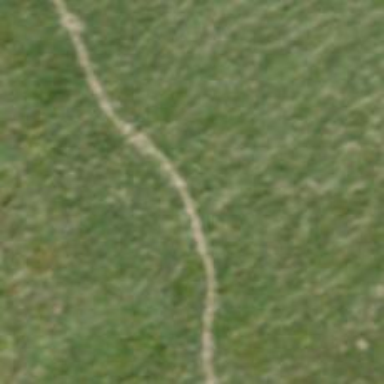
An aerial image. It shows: Path covered with grass.